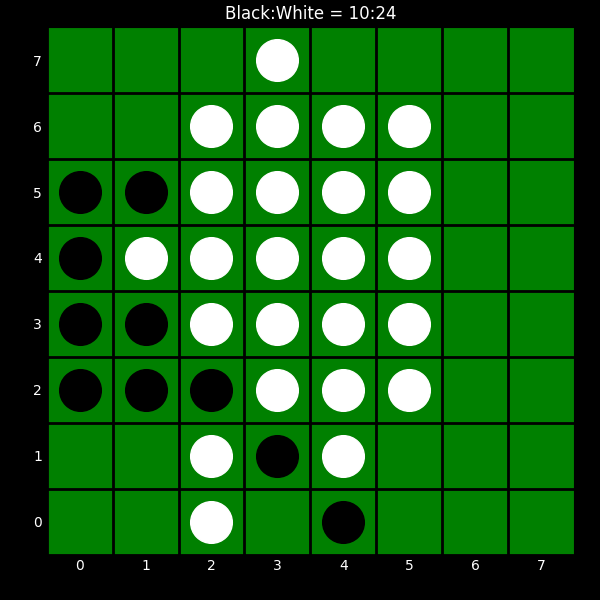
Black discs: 10
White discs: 24